Field crop: maize
Growth stage: 1
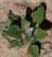
Species: chenopodium